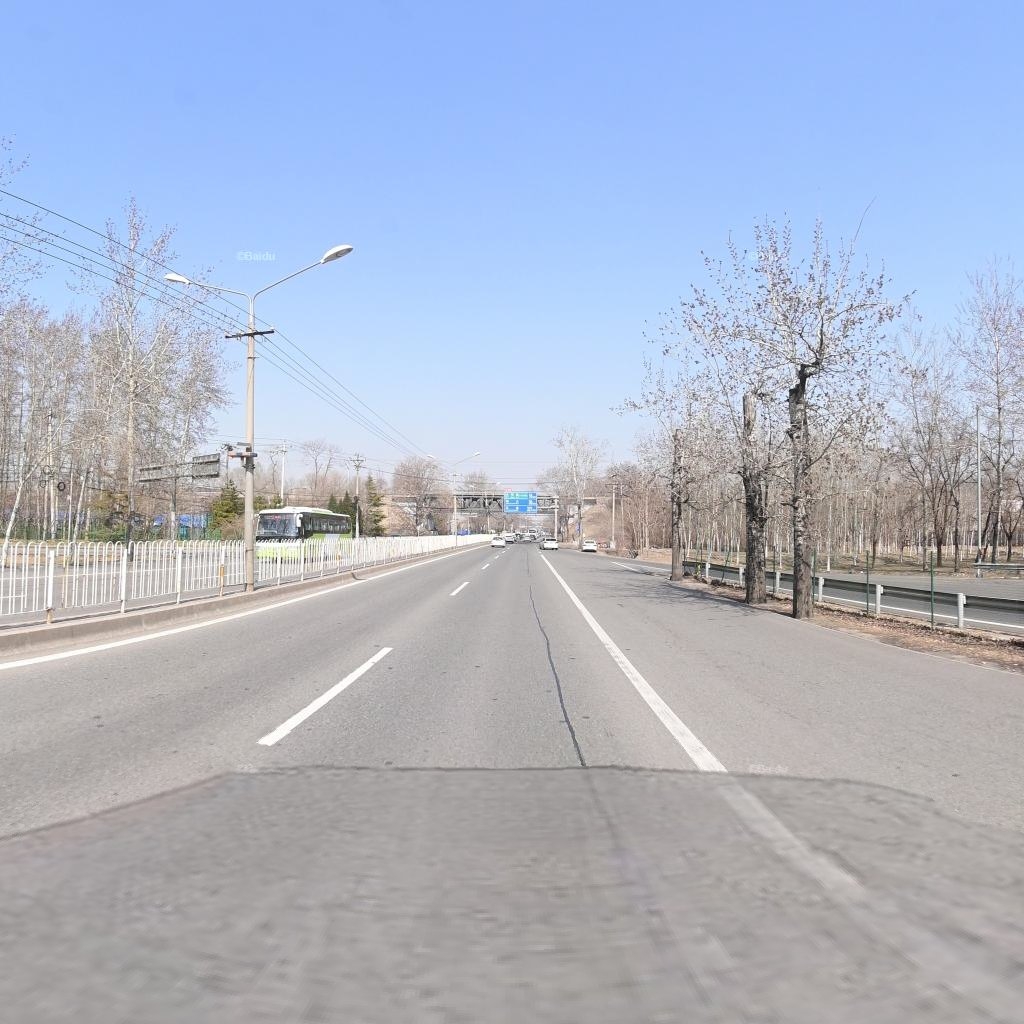
Region: Chaoyang
Road damage annotations: longitudinal patch